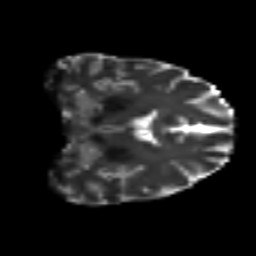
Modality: T2w
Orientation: coronal
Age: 47
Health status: ill
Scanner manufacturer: philips
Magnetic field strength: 3 T
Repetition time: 9 s
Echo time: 0.127 s